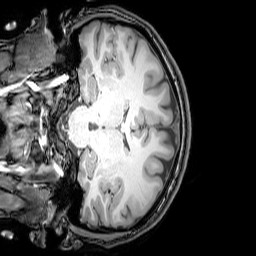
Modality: T1w
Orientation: coronal
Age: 26
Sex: female
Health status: healthy
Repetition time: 0.081 s
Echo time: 0.037 s